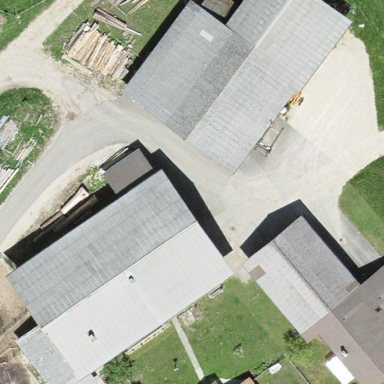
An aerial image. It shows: Farmyard area.